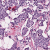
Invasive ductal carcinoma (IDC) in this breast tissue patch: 1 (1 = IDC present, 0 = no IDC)